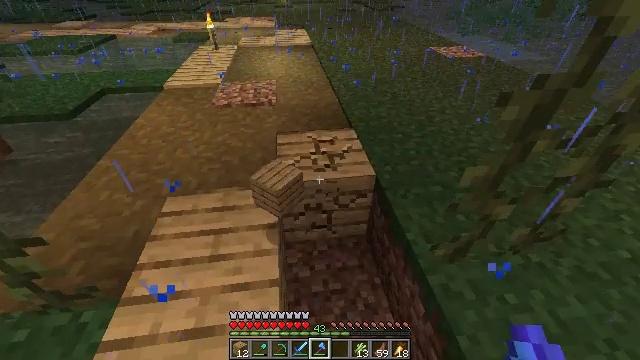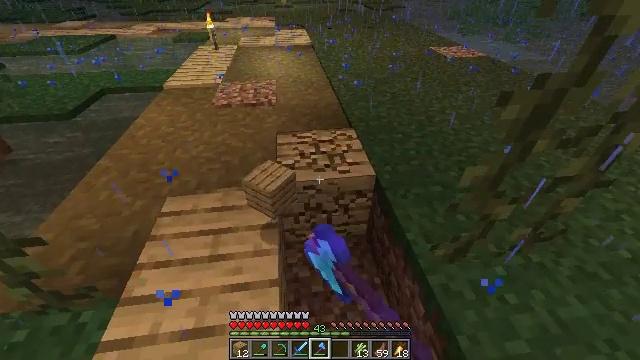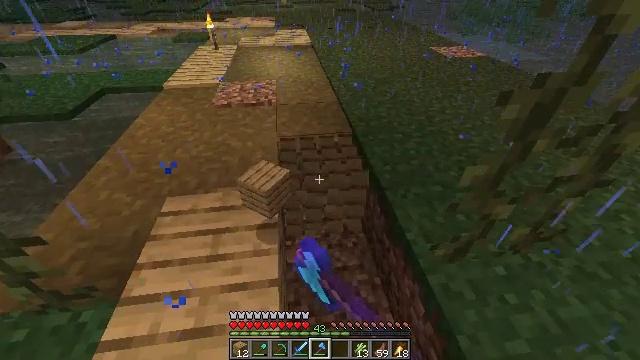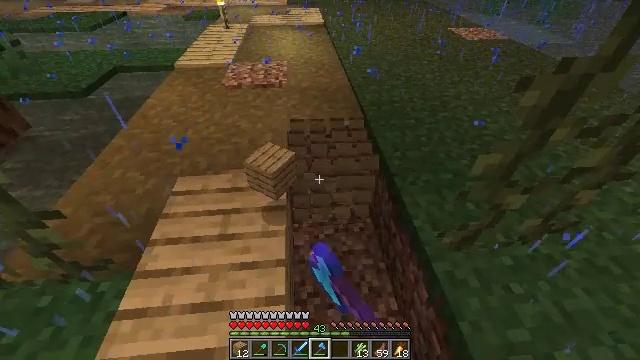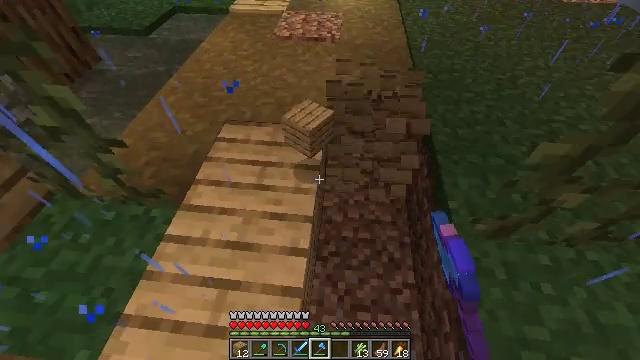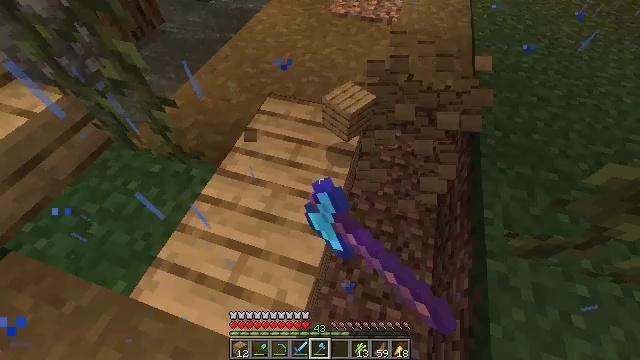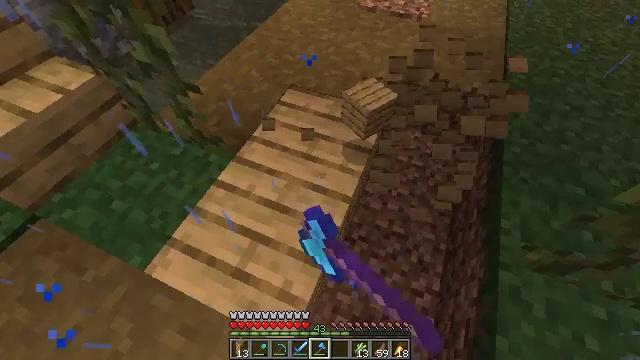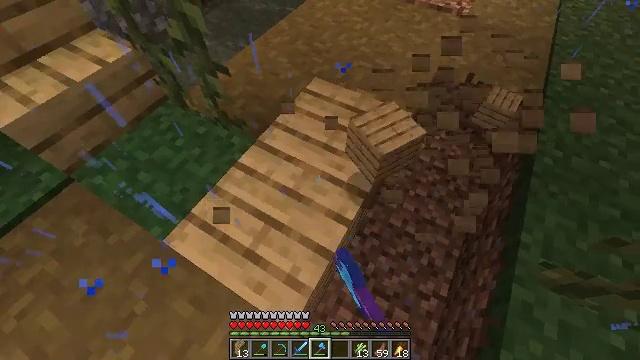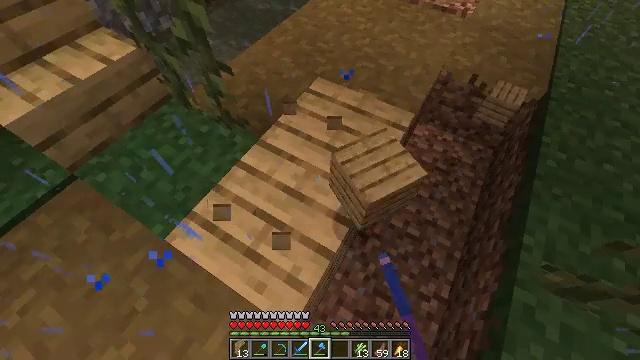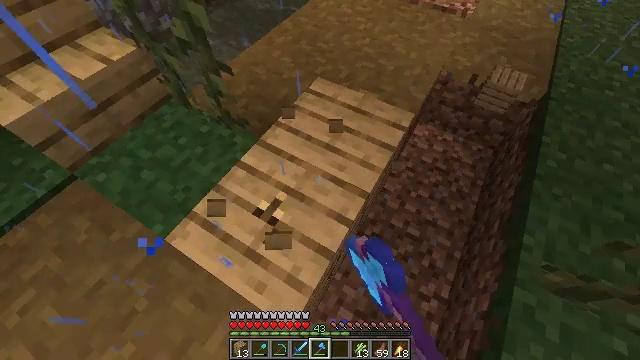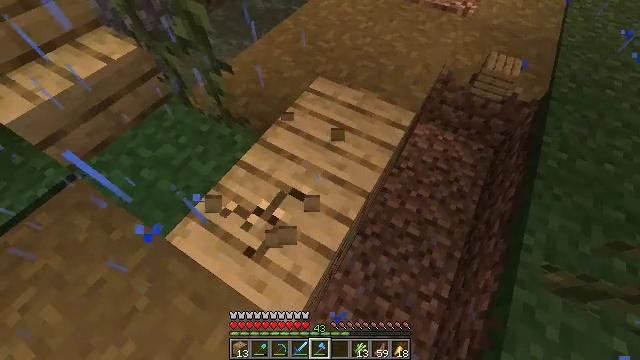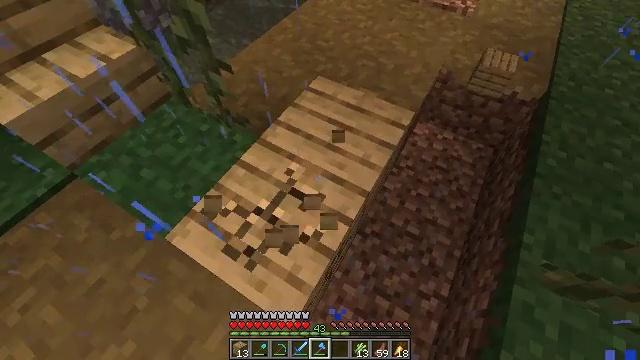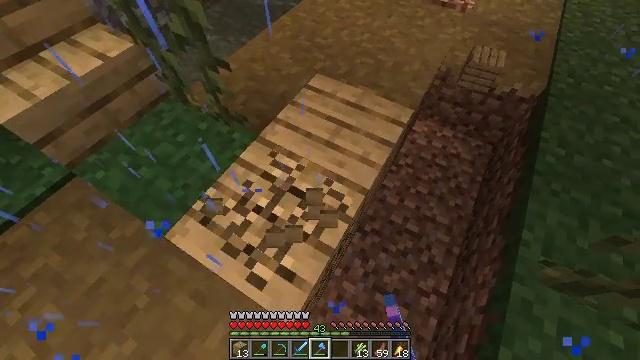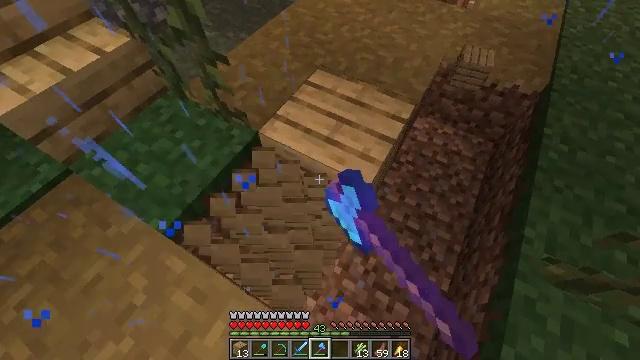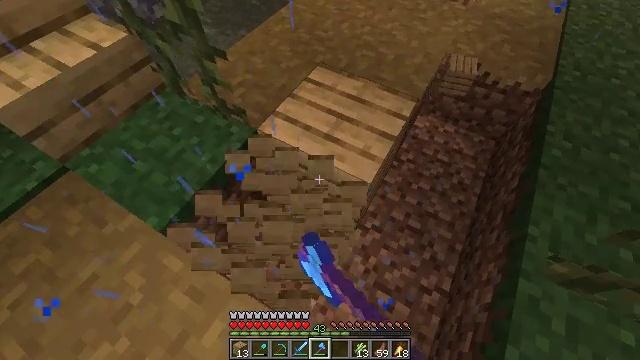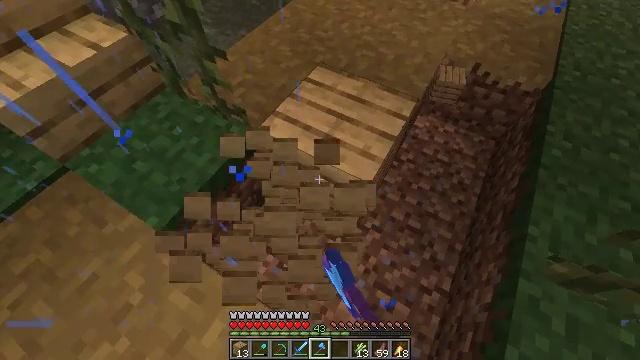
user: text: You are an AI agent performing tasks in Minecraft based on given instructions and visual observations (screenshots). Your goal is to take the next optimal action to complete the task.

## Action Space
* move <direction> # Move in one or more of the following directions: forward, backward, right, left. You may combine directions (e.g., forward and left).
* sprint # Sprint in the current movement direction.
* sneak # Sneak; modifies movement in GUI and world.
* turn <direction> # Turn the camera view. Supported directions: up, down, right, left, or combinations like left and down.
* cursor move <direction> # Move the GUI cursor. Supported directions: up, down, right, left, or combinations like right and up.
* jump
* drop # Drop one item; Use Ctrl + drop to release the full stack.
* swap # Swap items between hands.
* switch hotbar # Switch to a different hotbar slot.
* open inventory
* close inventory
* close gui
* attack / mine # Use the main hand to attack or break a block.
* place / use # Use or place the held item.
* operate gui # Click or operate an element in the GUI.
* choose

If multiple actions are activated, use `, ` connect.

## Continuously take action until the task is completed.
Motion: motion action
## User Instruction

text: Retrieve oak planks from the wooden block.
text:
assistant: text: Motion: attack / mine
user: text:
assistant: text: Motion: attack / mine
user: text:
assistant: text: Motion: turn left and down, attack / mine
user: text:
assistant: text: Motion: turn left and down, attack / mine
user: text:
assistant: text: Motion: turn left and down, attack / mine
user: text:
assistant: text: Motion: turn left and down, attack / mine
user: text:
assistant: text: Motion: turn left and down, attack / mine
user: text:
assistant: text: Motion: attack / mine
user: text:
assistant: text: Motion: attack / mine
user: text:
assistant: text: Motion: attack / mine
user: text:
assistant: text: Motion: attack / mine
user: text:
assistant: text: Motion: attack / mine
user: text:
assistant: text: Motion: attack / mine
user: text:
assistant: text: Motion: attack / mine
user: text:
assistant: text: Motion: attack / mine
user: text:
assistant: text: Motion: turn right and up, attack / mine
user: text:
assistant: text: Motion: turn right and up, attack / mine
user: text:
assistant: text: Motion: turn right, attack / mine
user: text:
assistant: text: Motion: attack / mine
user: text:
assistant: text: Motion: attack / mine
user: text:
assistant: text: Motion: attack / mine
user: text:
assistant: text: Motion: attack / mine
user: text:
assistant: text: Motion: attack / mine
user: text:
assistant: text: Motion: attack / mine
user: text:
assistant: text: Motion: attack / mine
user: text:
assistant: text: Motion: attack / mine
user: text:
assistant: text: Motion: turn right, attack / mine
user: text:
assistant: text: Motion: move forward, turn right, attack / mine
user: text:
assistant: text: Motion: move forward, turn right
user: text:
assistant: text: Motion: move forward, turn right